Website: slack
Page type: payment
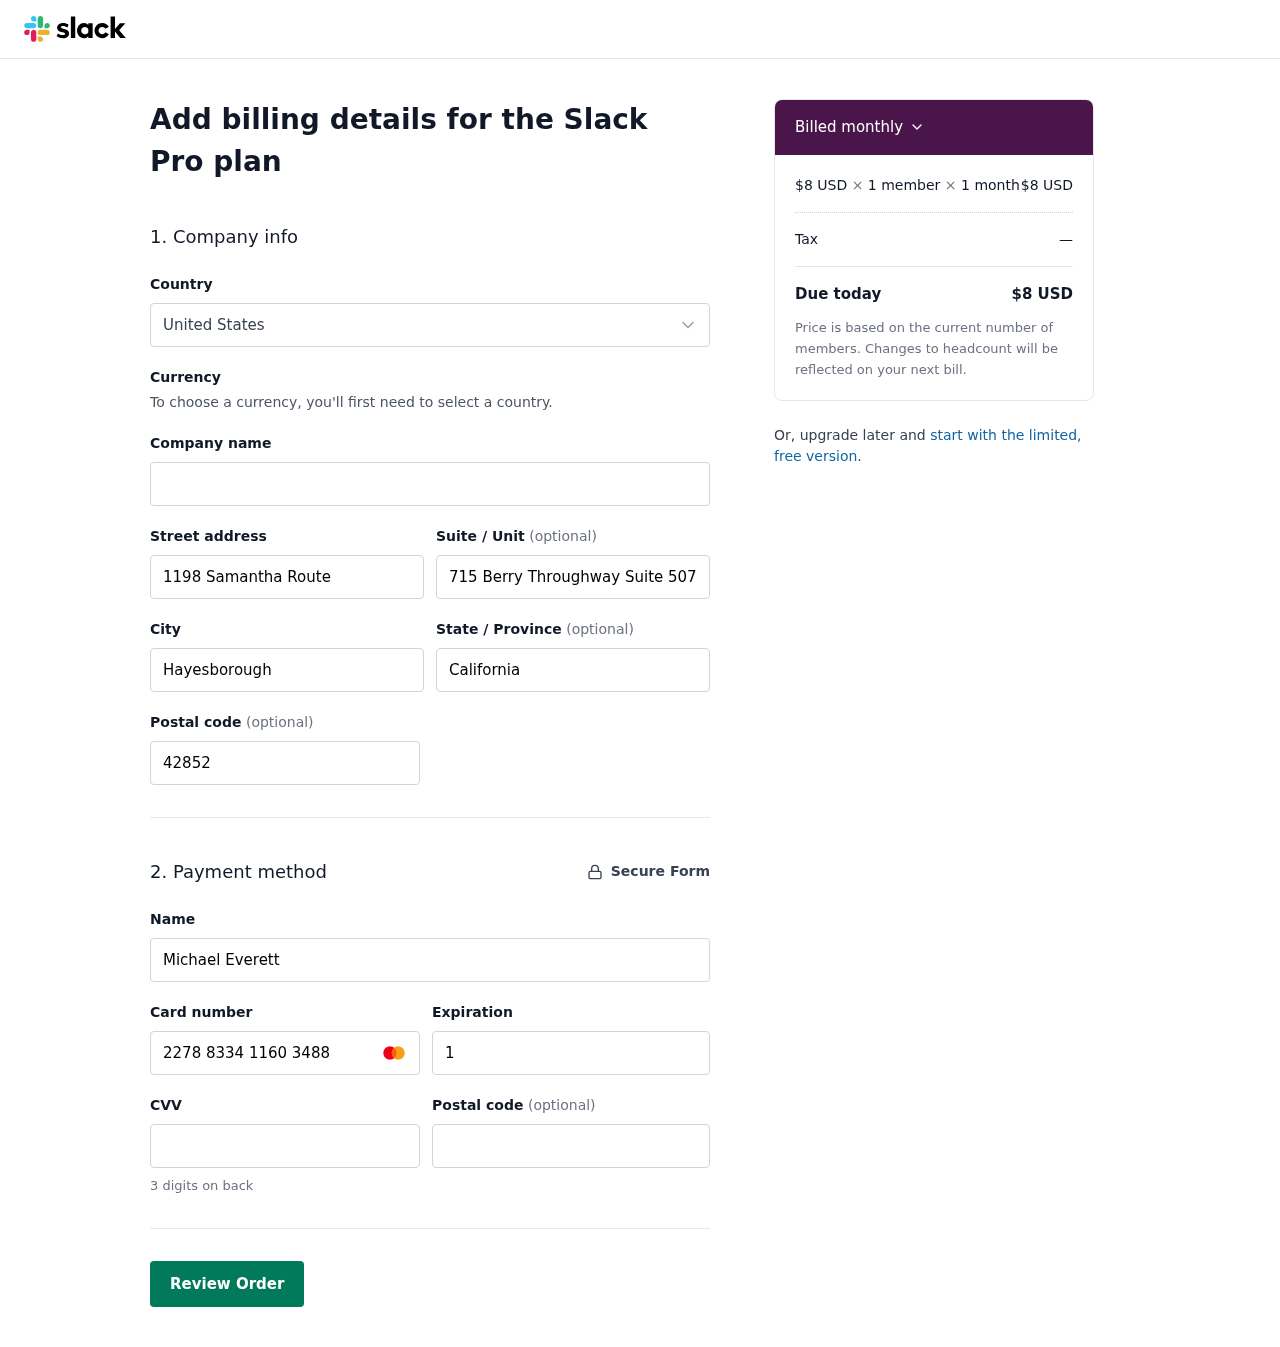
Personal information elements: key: PII_COUNTRY
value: United States
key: PII_STREET
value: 1198 Samantha Route
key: PII_STREET2
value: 715 Berry Throughway Suite 507
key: PII_CITY
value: Hayesborough
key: PII_STATE
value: California
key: PII_POSTCODE
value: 42852
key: PII_FULLNAME
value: Michael Everett
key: PII_CARD_NUMBER
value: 2278 8334 1160 3488
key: PII_CARD_EXPIRY
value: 10/28
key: PII_CARD_CVV
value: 569
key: PII_POSTCODE2
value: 30512
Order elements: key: ORDER_PRICE_PER_MEMBER
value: $8 USD
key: ORDER_NUM_MEMBERS
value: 1 member
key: ORDER_NUM_MONTHS
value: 1 month
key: ORDER_SUBTOTAL
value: $8 USD
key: ORDER_TAX
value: —
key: ORDER_TOTAL
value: $8 USD